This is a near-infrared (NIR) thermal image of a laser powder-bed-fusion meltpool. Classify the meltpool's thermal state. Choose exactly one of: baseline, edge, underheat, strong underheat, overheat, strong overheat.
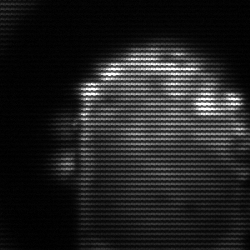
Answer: baseline